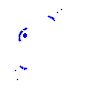
Particle: kaon